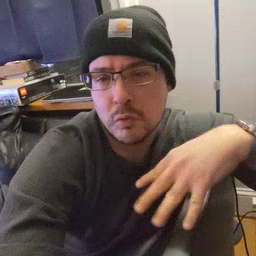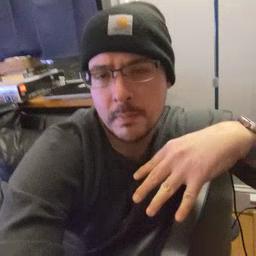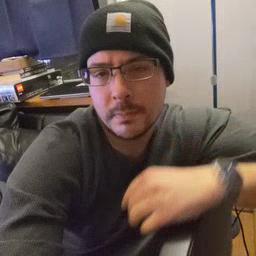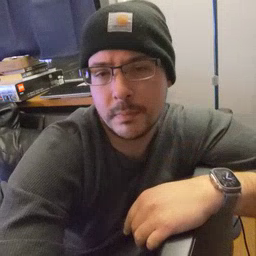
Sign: drop